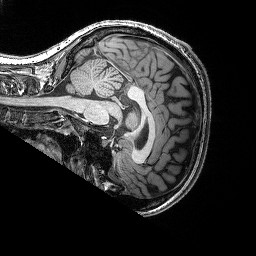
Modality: T1w
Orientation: sagittal
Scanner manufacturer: siemens
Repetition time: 2.25 s
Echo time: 0.00418 s